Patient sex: M
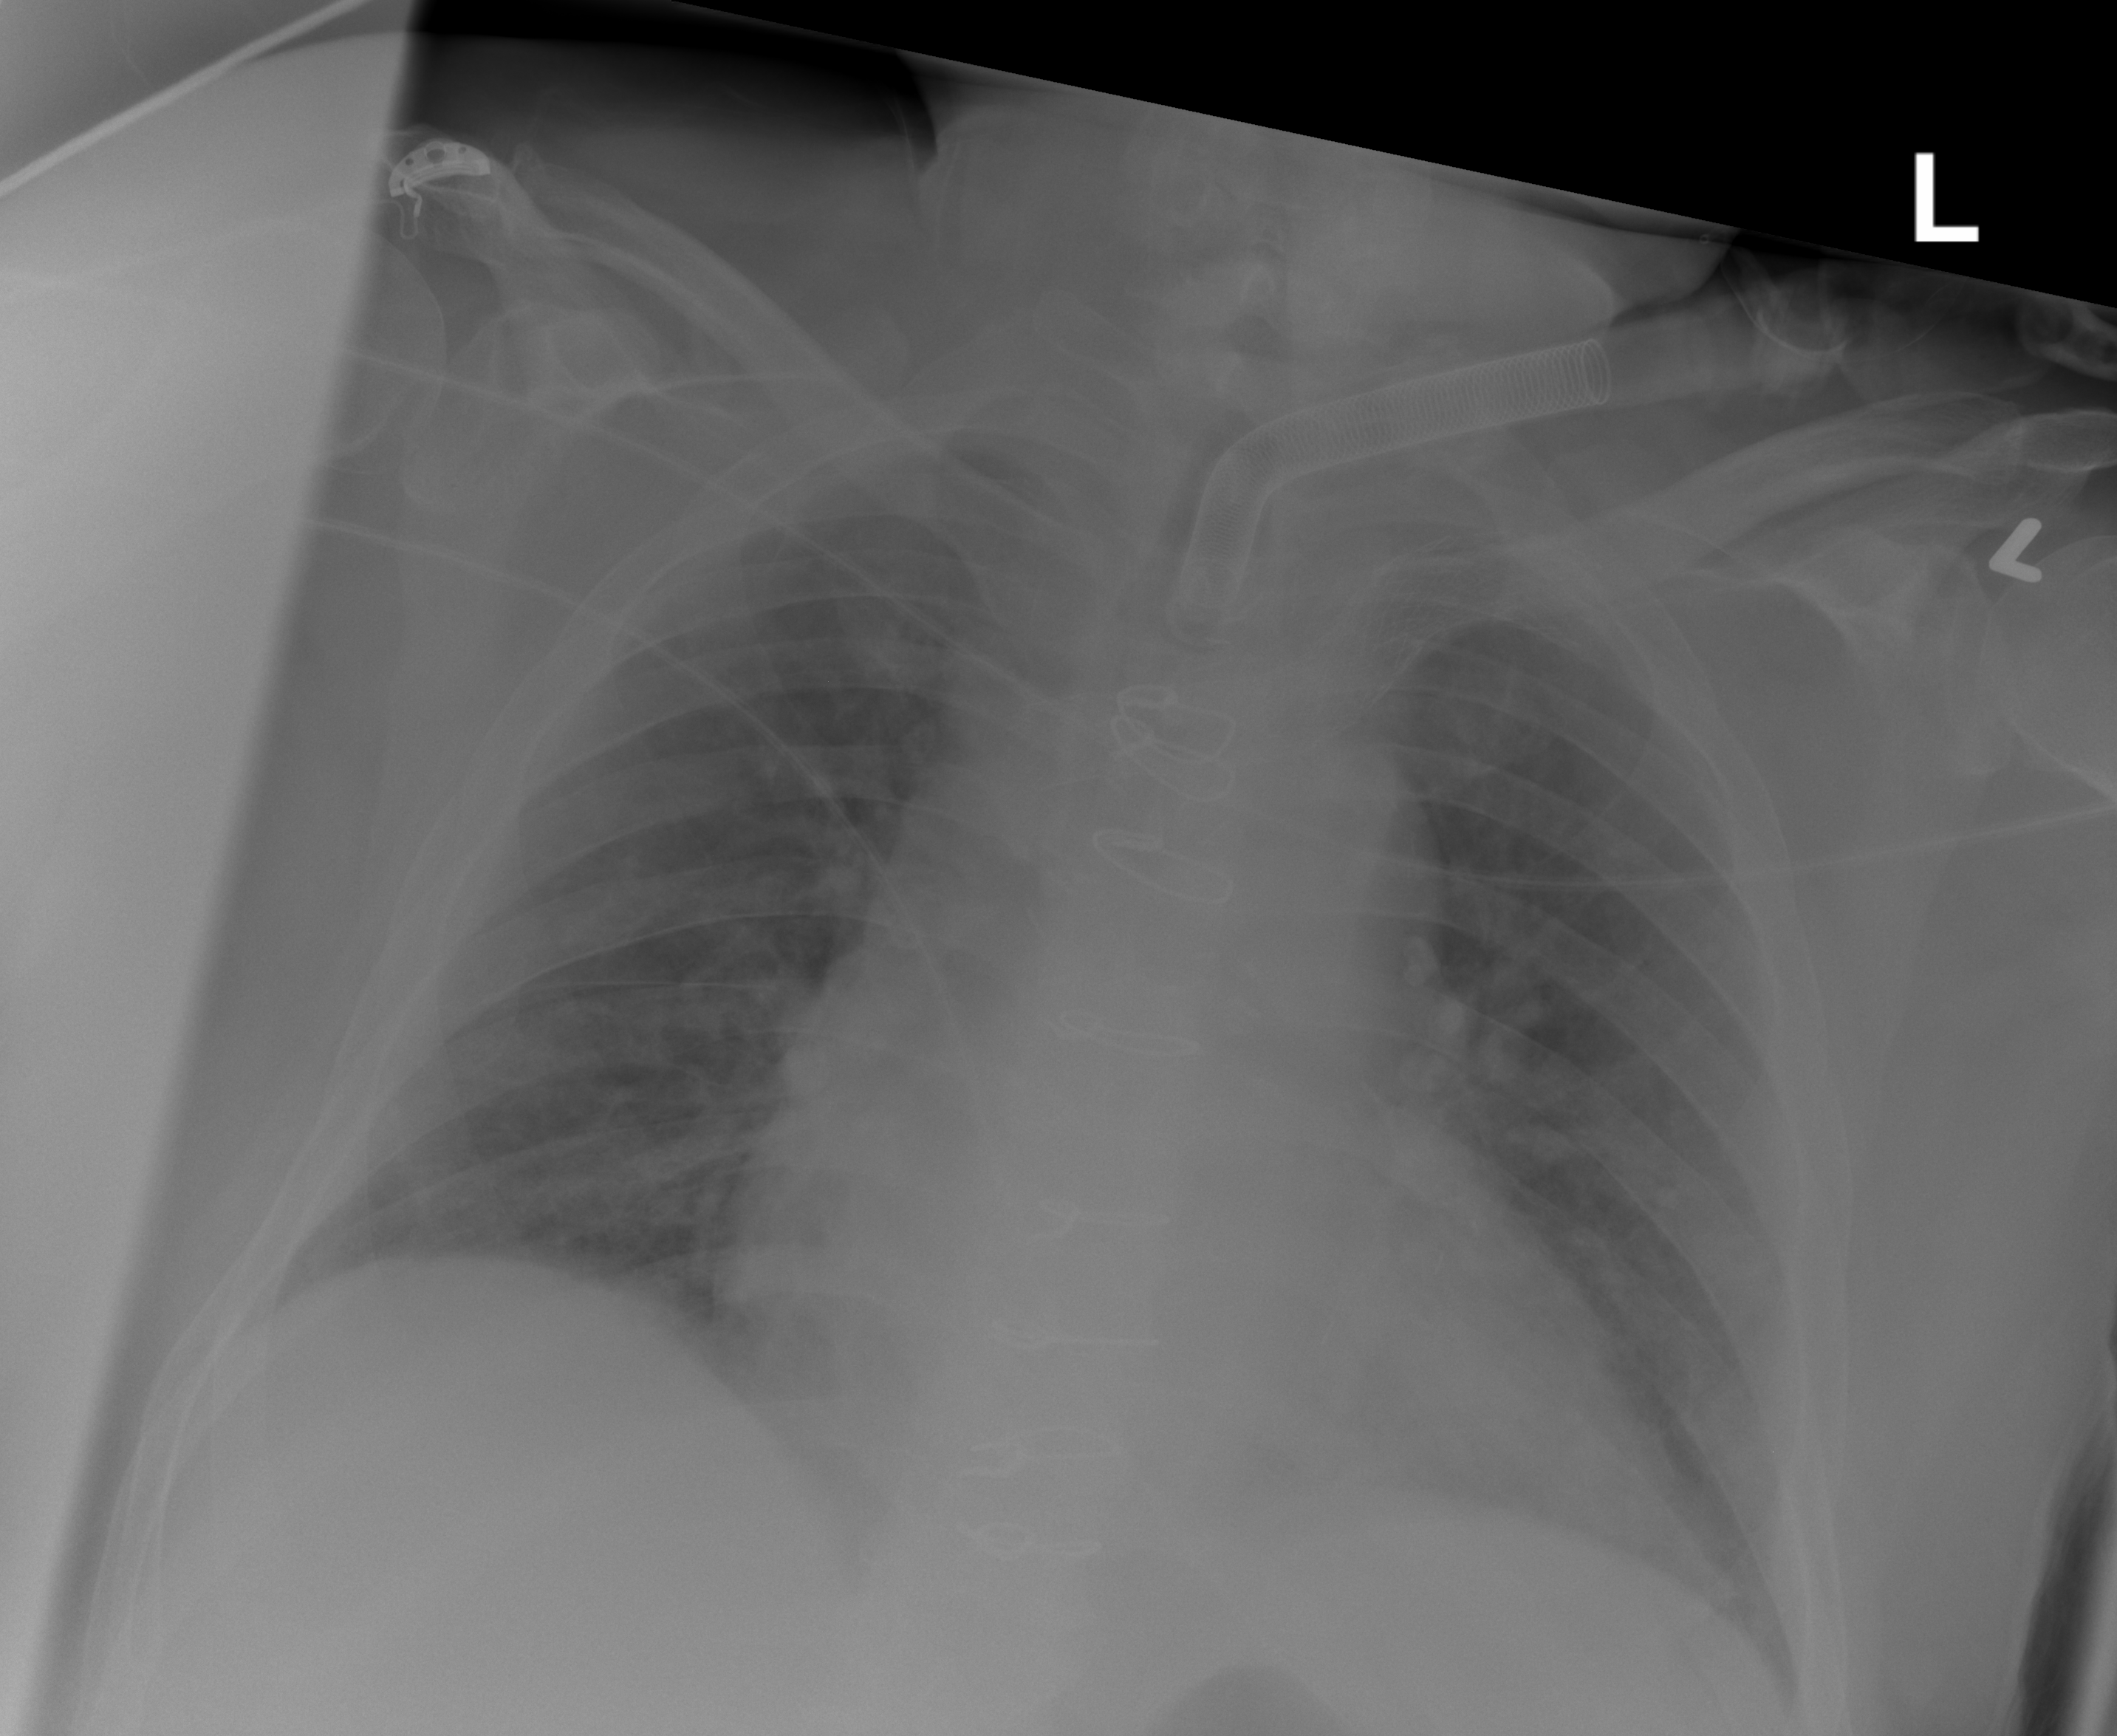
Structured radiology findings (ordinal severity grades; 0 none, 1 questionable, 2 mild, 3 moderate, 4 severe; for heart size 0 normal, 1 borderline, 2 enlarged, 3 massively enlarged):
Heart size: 2
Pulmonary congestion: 0
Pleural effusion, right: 0
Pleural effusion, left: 0
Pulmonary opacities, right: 0
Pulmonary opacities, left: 0
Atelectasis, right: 2
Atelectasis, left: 2